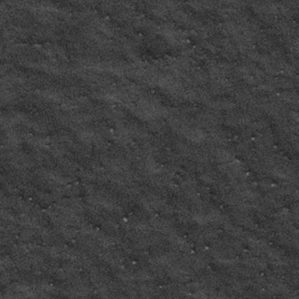
Label: frost